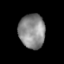
Tissue: lung
Cell type: Endothelial cells
Senescence score: 0.6434
Nuclear area (px): 875
Mean DAPI intensity: 138.646